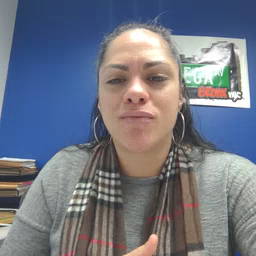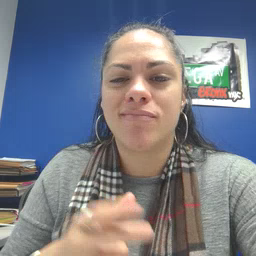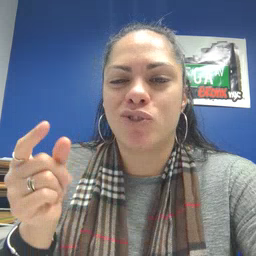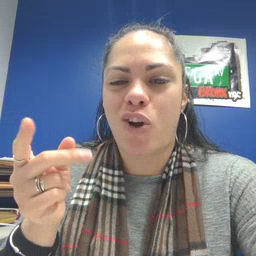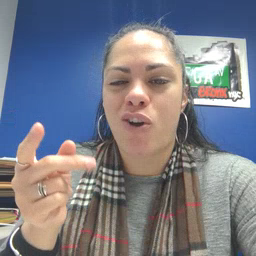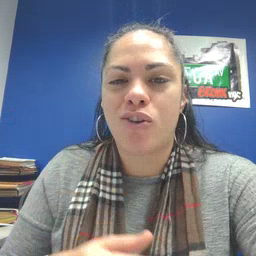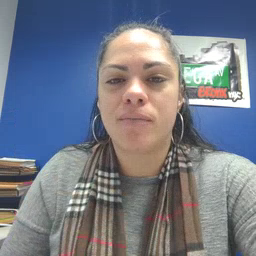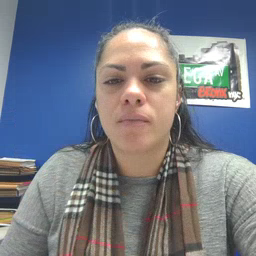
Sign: dog